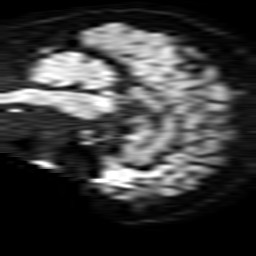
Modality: TRACE
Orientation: sagittal
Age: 56
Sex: male
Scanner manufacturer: philips
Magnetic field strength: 1.5 T
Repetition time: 3.499 s
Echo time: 0.09255 s